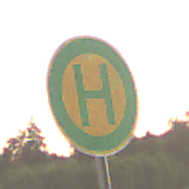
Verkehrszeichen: Haltestelle
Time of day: SunriseSunset
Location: Outdoor (Nature)
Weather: Clear
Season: NotSpecified
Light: Natural